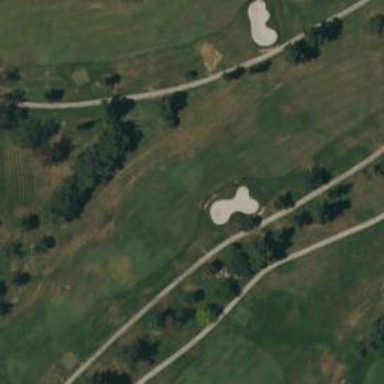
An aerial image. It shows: Path designated for golf carts.